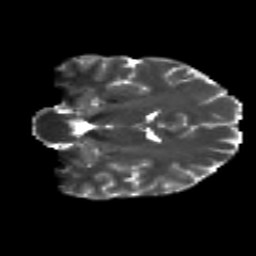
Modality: T2w
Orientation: coronal
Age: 33
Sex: female
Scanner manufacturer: siemens
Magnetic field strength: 3 T
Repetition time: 8.8 s
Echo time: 0.085 s